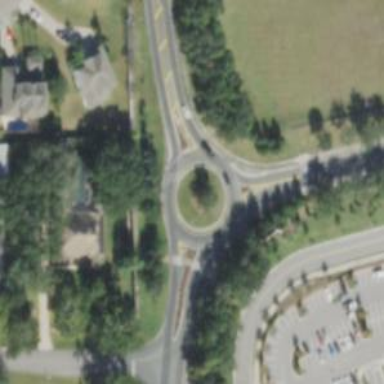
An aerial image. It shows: Secondary road around roundabout.